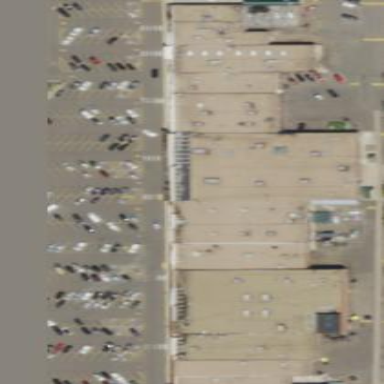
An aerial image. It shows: Commercial building that serves as mall.